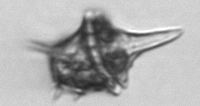
Label: Amylax